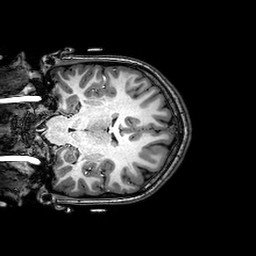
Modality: T1w
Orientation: coronal
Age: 21
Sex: female
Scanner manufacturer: philips
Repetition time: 0.008151 s
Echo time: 0.00372 s